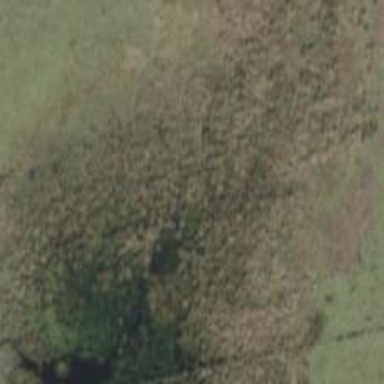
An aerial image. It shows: Beautiful wet meadow natural wetland.